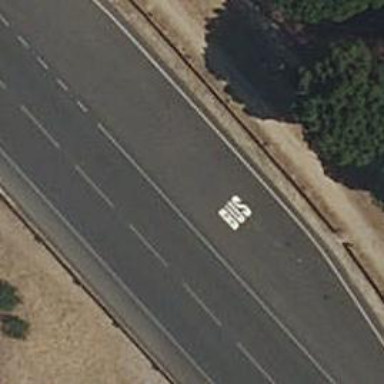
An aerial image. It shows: Bus stop with platform for public transport.